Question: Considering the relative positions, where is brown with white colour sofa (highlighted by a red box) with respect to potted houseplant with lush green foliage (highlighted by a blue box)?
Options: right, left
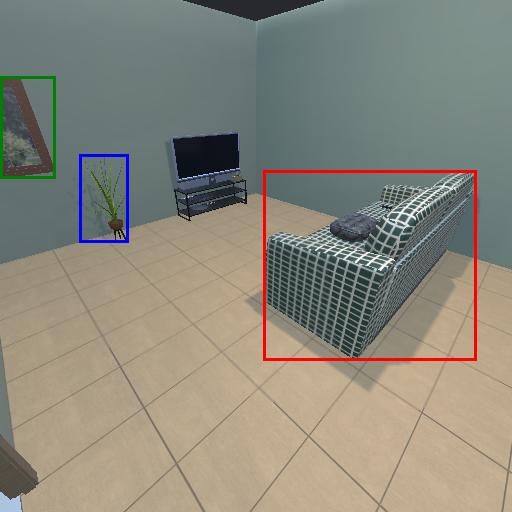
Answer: right